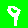
Digit: 9